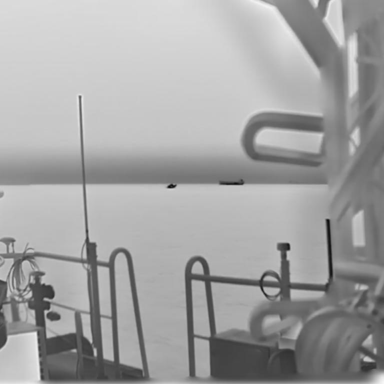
There is a liner in the infrared image.